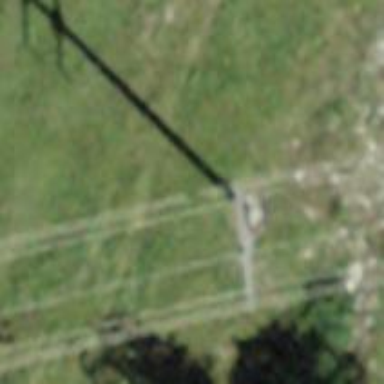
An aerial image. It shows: Power tower.